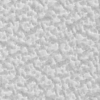
Label: not_dusty